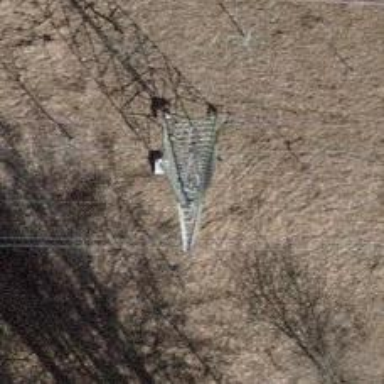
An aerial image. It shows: Power tower.